Question: I am writing a web app and deploying it to the apache tomcat web container. I follow a simple tutorial from <URL>
and then end up getting this error. I am pasting snippets of and web.xml, website.xml and my code files respectively.
Structure:

web.xml:
'''
<?xml version="1.0"?>
<web-app
xmlns="http://java.sun.com/xml/ns/j2ee"
xmlns:xsi="http://www.w3.org/2001/XMLSchema-instance"
xsi:schemaLocation="http://java.sun.com/xml/ns/j2ee
http://java.sun.com/xml/ns/j2ee/web-app_2_4.xsd"
version="2.4">
<servlet>
<servlet-name>home</servlet-name>
<servlet-class>website.web.HomeServlet</servlet-class>
</servlet>
<servlet-mapping>
<servlet-name>home</servlet-name>
<url-pattern>/home</url-pattern>
</servlet-mapping>
</web-app>
'''
HomeServlet.java
package website.web;
'''
import java.io.IOException;
import java.io.PrintWriter;
import javax.servlet.ServletException;
import javax.servlet.ServletRequest;
import javax.servlet.ServletResponse;
import javax.servlet.http.HttpServlet;
import javax.servlet.http.HttpServletRequest;
import javax.servlet.http.HttpServletResponse;
public class HomeServlet extends HttpServlet {
@Override
protected void doGet(HttpServletRequest req, HttpServletResponse resp)
throws ServletException, IOException {
PrintWriter writer = resp.getWriter();
writer.println("<h1>Hello, World!</h1>");
}
}
'''
Error:
'''
HTTP Status 500 - Error instantiating servlet class website.web.HomeServlet
type Exception report
message Error instantiating servlet class website.web.HomeServlet
description The server encountered an internal error that prevented it from fulfilling this request.
exception
javax.servlet.ServletException: Error instantiating servlet class website.web.HomeServlet
org.apache.catalina.authenticator.AuthenticatorBase.invoke(AuthenticatorBase.java:502)
org.apache.catalina.valves.ErrorReportValve.invoke(ErrorReportValve.java:79)
org.apache.catalina.valves.AbstractAccessLogValve.invoke(AbstractAccessLogValve.java:610)
org.apache.catalina.connector.CoyoteAdapter.service(CoyoteAdapter.java:518)
org.apache.coyote.http11.AbstractHttp11Processor.process(AbstractHttp11Processor.java:1091)
org.apache.coyote.AbstractProtocol$AbstractConnectionHandler.process(AbstractProtocol.java:668)
org.apache.coyote.http11.Http11NioProtocol$Http11ConnectionHandler.process(Http11NioProtocol.java:223)
org.apache.tomcat.util.net.NioEndpoint$SocketProcessor.doRun(NioEndpoint.java:1517)
org.apache.tomcat.util.net.NioEndpoint$SocketProcessor.run(NioEndpoint.java:1474)
java.util.concurrent.ThreadPoolExecutor.runWorker(ThreadPoolExecutor.java:1142)
java.util.concurrent.ThreadPoolExecutor$Worker.run(ThreadPoolExecutor.java:617)
org.apache.tomcat.util.threads.TaskThread$WrappingRunnable.run(TaskThread.java:61)
java.lang.Thread.run(Thread.java:745)
root cause
java.lang.ClassNotFoundException: website.web.HomeServlet
org.apache.catalina.loader.WebappClassLoaderBase.loadClass(WebappClassLoaderBase.java:1305)
org.apache.catalina.loader.WebappClassLoaderBase.loadClass(WebappClassLoaderBase.java:1157)
org.apache.catalina.authenticator.AuthenticatorBase.invoke(AuthenticatorBase.java:502)
org.apache.catalina.valves.ErrorReportValve.invoke(ErrorReportValve.java:79)
org.apache.catalina.valves.AbstractAccessLogValve.invoke(AbstractAccessLogValve.java:610)
org.apache.catalina.connector.CoyoteAdapter.service(CoyoteAdapter.java:518)
org.apache.coyote.http11.AbstractHttp11Processor.process(AbstractHttp11Processor.java:1091)
org.apache.coyote.AbstractProtocol$AbstractConnectionHandler.process(AbstractProtocol.java:668)
org.apache.coyote.http11.Http11NioProtocol$Http11ConnectionHandler.process(Http11NioProtocol.java:223)
org.apache.tomcat.util.net.NioEndpoint$SocketProcessor.doRun(NioEndpoint.java:1517)
org.apache.tomcat.util.net.NioEndpoint$SocketProcessor.run(NioEndpoint.java:1474)
java.util.concurrent.ThreadPoolExecutor.runWorker(ThreadPoolExecutor.java:1142)
java.util.concurrent.ThreadPoolExecutor$Worker.run(ThreadPoolExecutor.java:617)
org.apache.tomcat.util.threads.TaskThread$WrappingRunnable.run(TaskThread.java:61)
java.lang.Thread.run(Thread.java:745)
'''
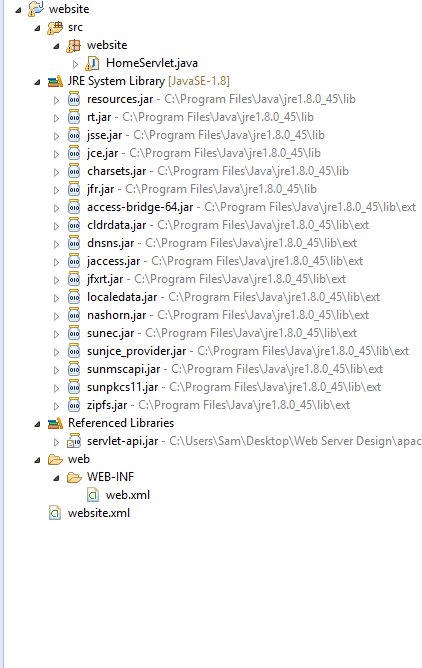
Answer: I think somethin wrong in this section:
'''
<servlet-class>website.web.HomeServlet</servlet-class>
'''
Instead try:
'''
<servlet-class>website.HomeServlet</servlet-class>
'''